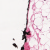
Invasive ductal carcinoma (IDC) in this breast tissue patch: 0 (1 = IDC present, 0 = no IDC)